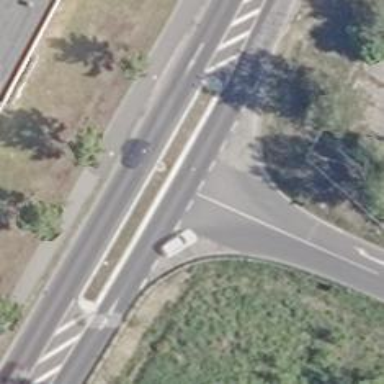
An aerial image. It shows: Traffic calming island.